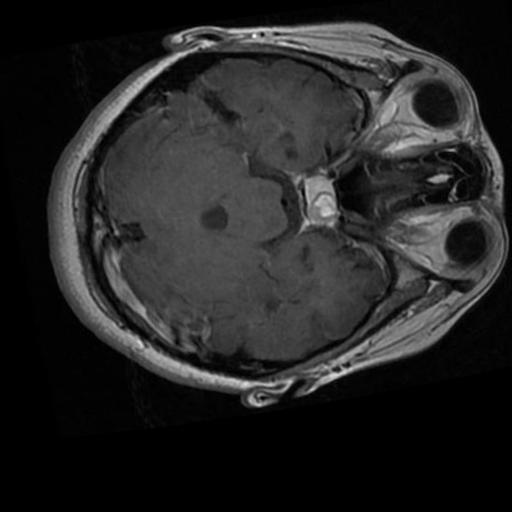
Label: brain_tumor